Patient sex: F
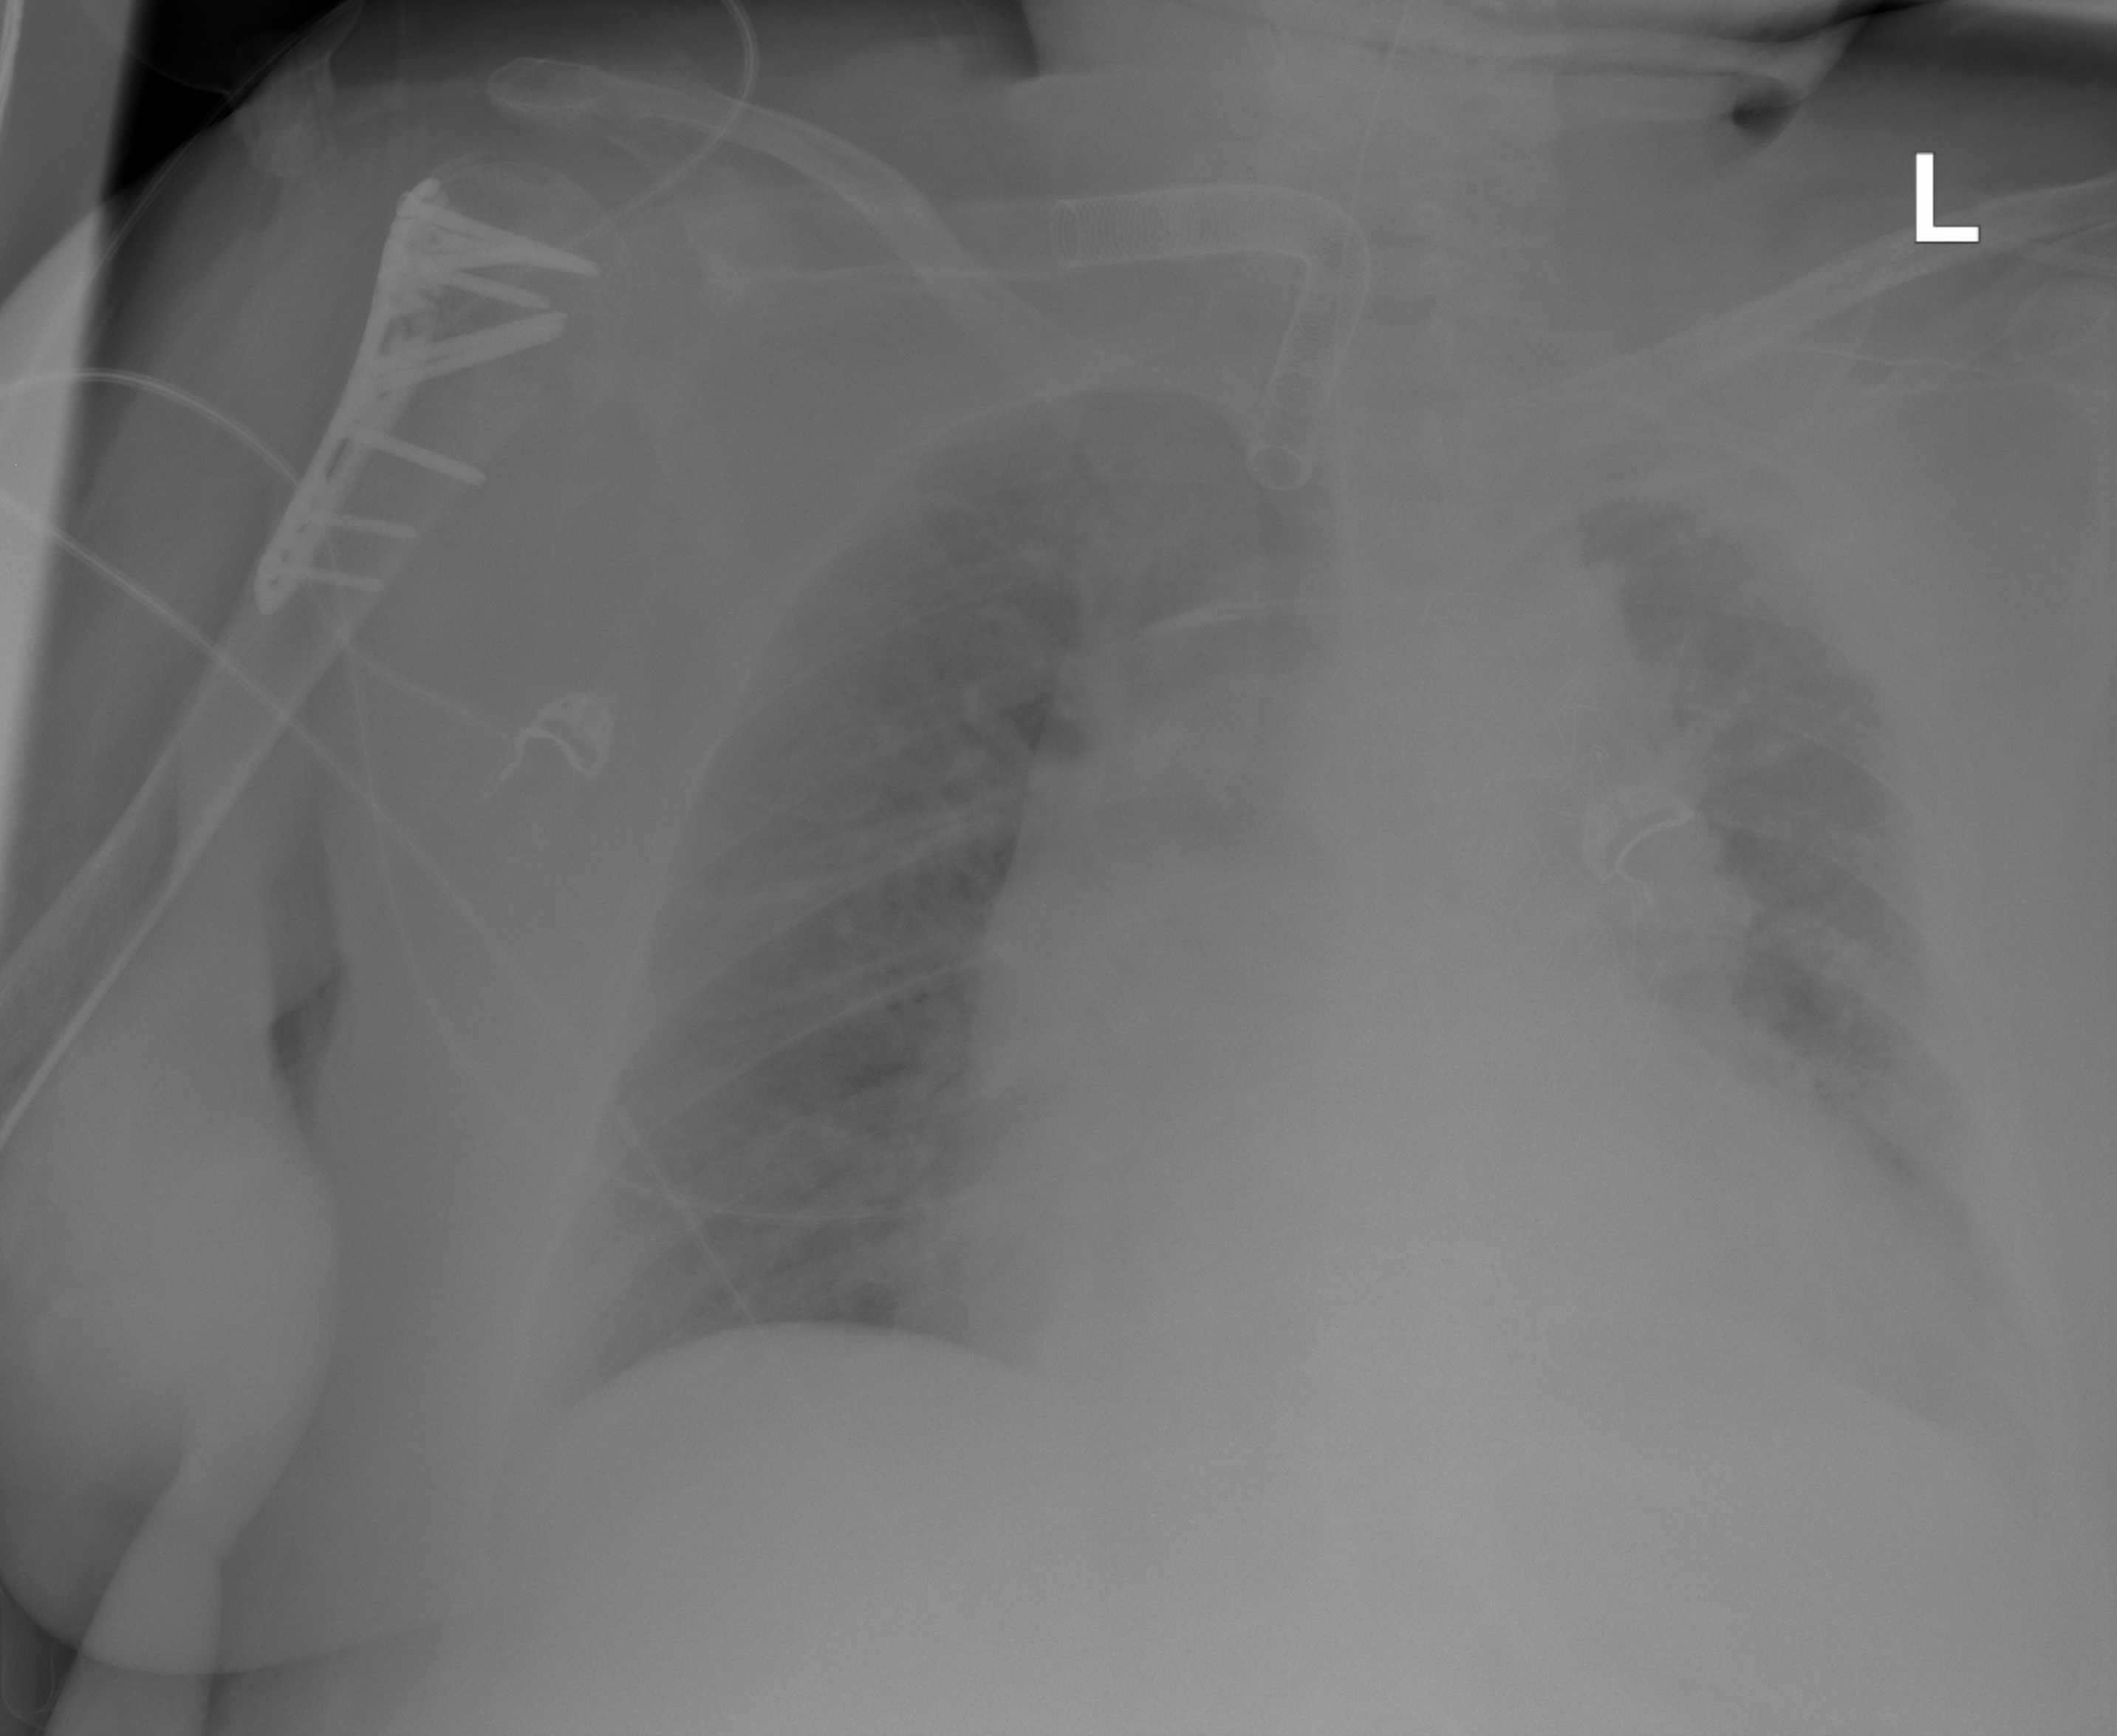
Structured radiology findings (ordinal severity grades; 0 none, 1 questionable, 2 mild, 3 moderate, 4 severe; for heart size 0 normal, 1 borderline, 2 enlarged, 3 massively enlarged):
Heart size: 2
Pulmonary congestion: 0
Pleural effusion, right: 0
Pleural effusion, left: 2
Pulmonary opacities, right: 0
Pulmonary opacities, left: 2
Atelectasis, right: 2
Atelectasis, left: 2